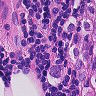
Metastatic tissue present: yes